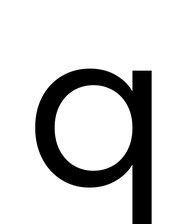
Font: Poppins-Regular